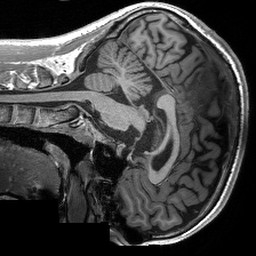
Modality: T1w
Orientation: sagittal
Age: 26
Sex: male
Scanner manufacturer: siemens
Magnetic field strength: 3 T
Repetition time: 2.3 s
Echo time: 0.00233 s